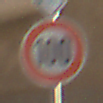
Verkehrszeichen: Geschwindigkeit100
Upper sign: EndeVorfahrtsstrasse
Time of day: Midday
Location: Outdoor (Urban)
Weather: Clear
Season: NotSpecified
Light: Natural